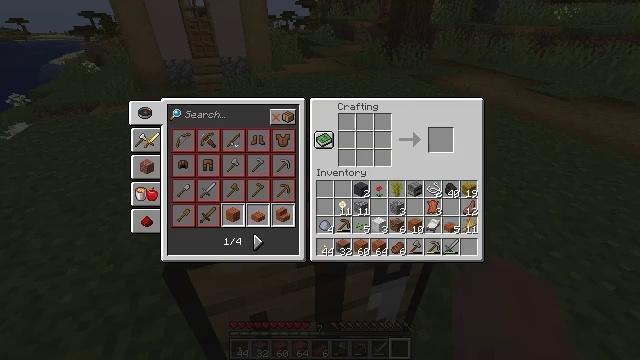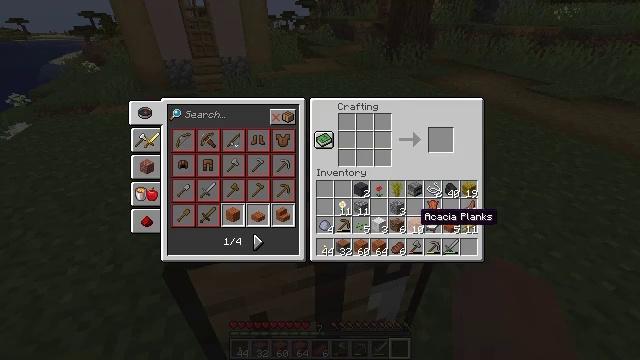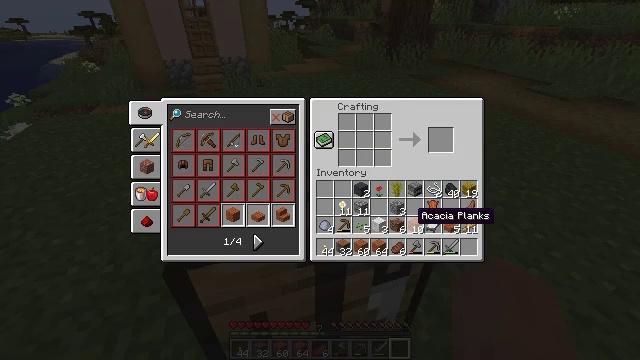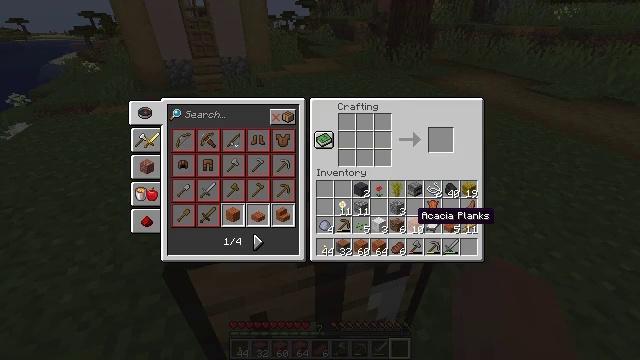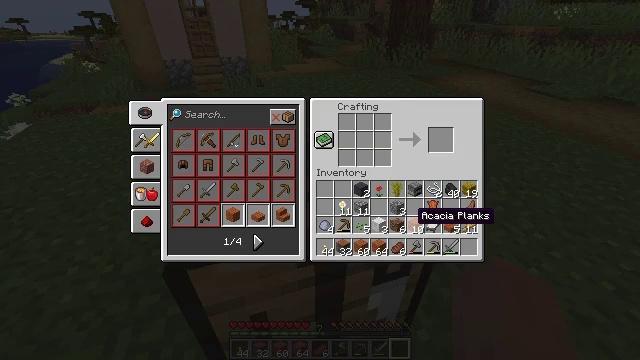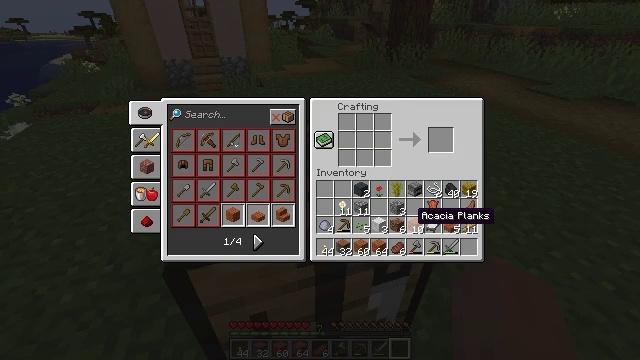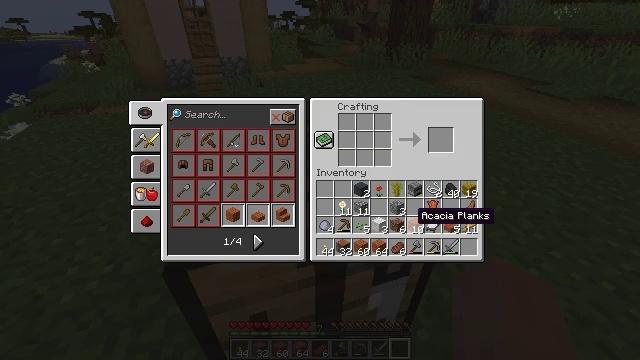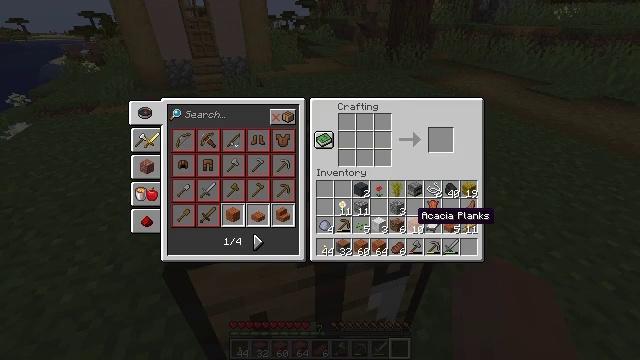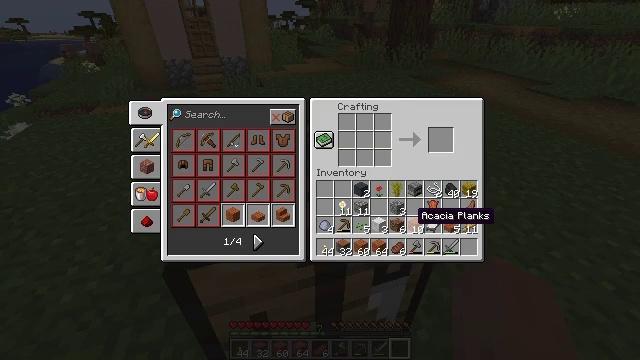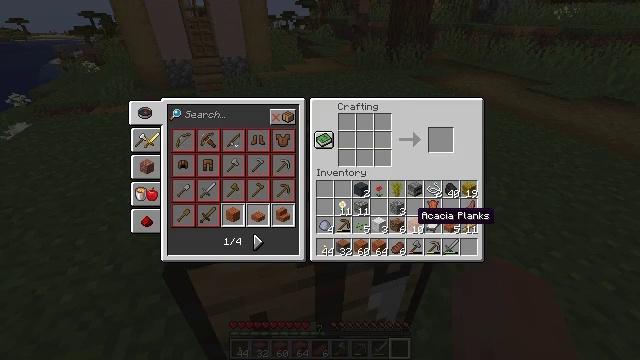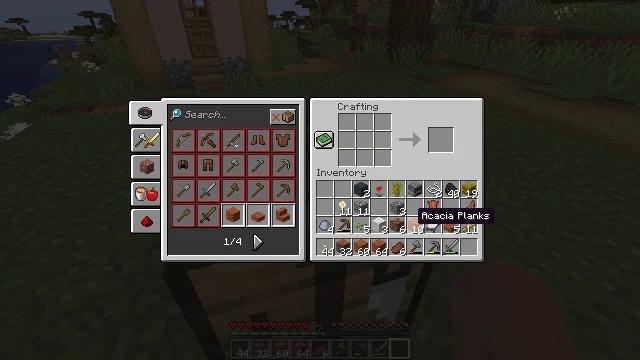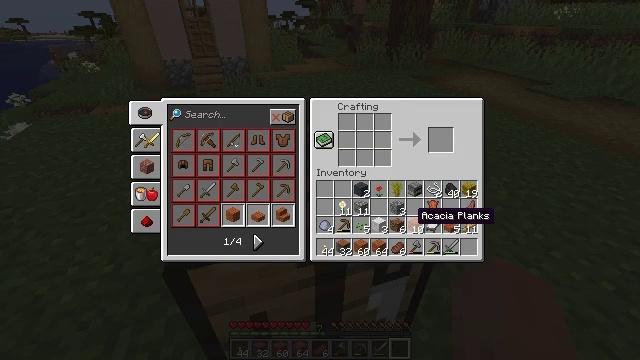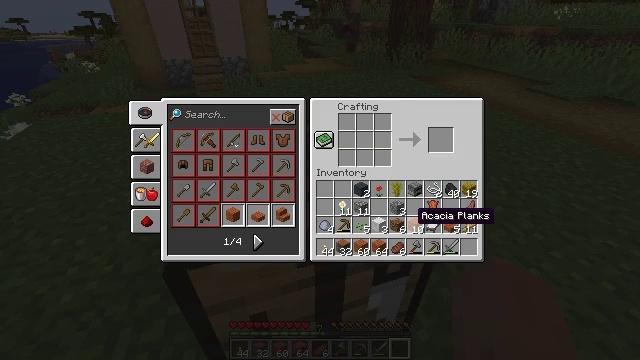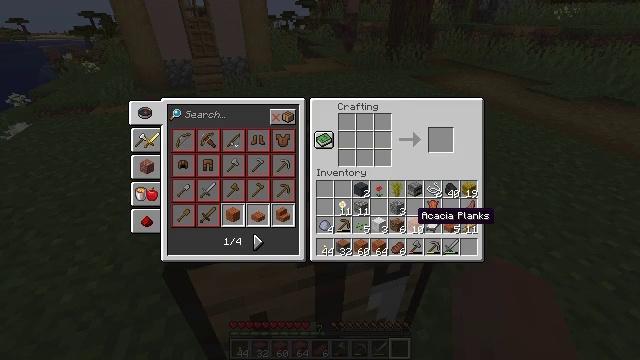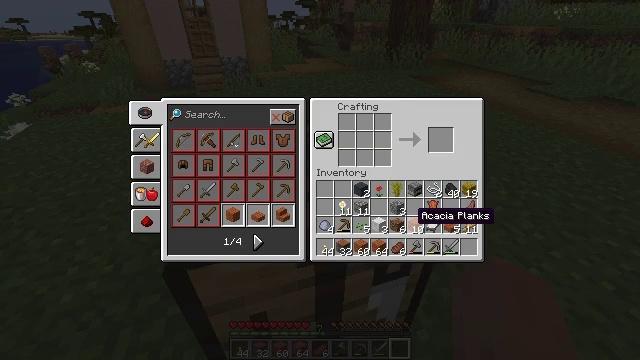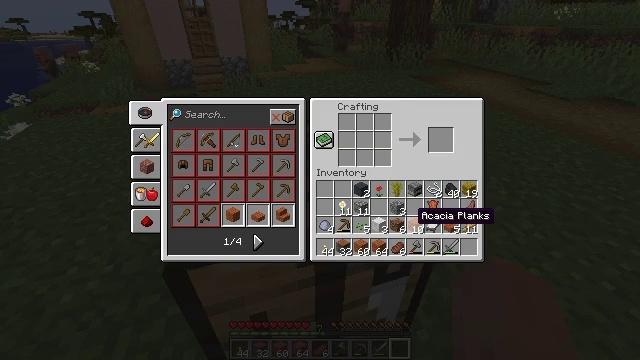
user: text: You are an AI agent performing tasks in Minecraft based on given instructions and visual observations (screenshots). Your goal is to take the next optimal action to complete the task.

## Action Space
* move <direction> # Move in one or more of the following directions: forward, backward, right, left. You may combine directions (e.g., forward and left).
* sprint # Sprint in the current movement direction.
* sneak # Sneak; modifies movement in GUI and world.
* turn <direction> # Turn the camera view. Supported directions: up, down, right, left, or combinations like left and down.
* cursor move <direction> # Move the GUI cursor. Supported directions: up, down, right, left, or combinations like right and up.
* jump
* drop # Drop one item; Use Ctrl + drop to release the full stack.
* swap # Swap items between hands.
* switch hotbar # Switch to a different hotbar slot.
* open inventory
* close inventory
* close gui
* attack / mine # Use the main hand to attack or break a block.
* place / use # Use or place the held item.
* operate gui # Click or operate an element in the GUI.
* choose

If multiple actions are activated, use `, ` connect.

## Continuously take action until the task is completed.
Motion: motion action
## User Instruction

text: Craft multiple acacia slabs from acacia planks.
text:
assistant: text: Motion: open gui
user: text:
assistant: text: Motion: no_op
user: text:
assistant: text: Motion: no_op
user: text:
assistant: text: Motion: no_op
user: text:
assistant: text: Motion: no_op
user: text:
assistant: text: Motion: no_op
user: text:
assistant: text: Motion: no_op
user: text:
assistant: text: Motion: no_op
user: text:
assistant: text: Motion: no_op
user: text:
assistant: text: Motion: no_op
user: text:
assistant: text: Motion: no_op
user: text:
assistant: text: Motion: no_op
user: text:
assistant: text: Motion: no_op
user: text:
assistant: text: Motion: no_op
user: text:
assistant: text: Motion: no_op
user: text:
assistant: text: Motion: no_op
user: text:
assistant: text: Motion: no_op
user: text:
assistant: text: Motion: no_op
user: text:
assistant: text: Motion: no_op
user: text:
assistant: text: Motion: no_op
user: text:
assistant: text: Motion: no_op
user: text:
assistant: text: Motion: no_op
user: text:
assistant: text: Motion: no_op
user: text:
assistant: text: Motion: no_op
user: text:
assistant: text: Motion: no_op
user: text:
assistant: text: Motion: no_op
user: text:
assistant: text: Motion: no_op
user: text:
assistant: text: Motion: no_op
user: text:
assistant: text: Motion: operate gui
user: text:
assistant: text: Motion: operate gui